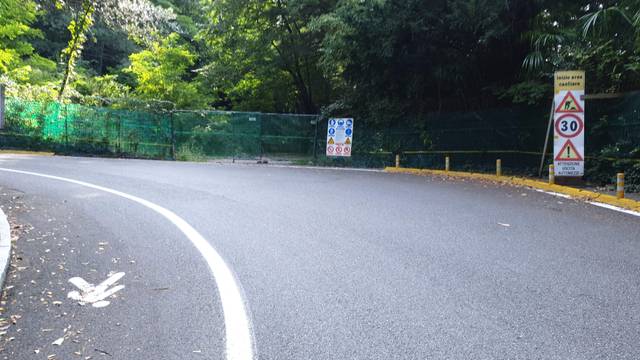
Region: Italy
Coordinates: 45.985, 9.26